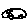
Label: car